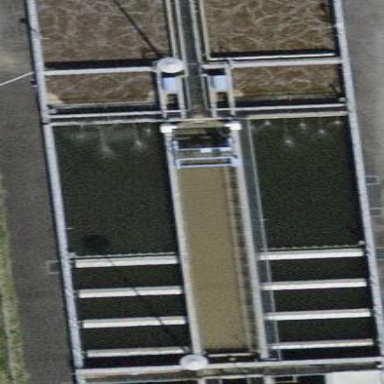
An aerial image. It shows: Wastewater plant.